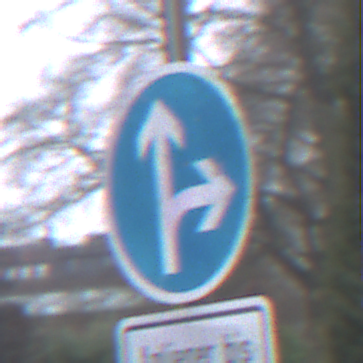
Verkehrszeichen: VorgeschriebeneFahrtrichtungGeradeausOderRechts
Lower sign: SonstigeFahrzeugePersonengruppenFrei3
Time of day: Midday
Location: Outdoor (Urban)
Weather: Overcast
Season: NotSpecified
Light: Natural